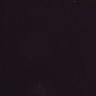
Metastatic tissue present: no